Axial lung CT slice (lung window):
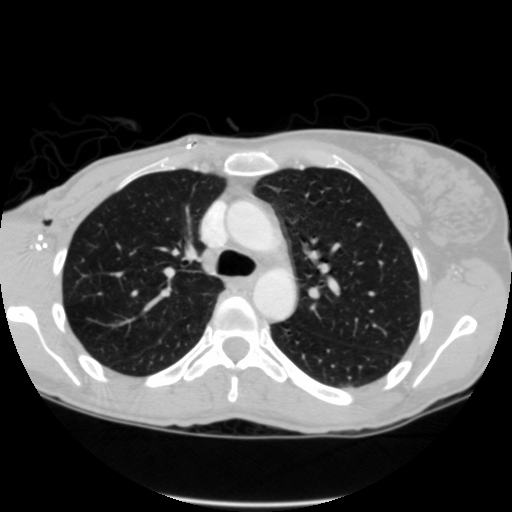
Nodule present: no